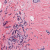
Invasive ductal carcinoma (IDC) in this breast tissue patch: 0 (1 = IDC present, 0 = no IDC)